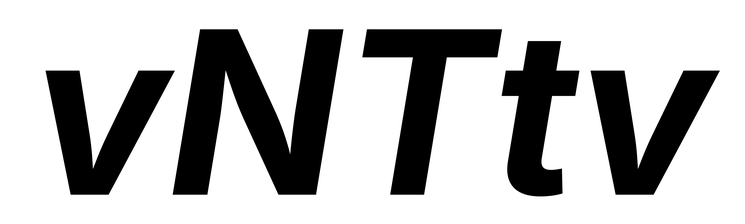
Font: Inter-Italic_Bold_Italic